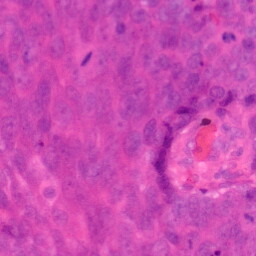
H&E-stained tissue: Colon